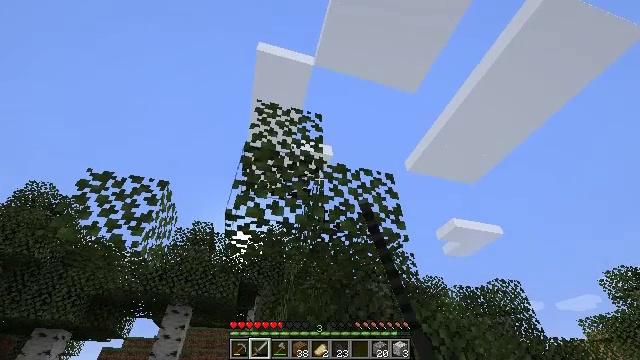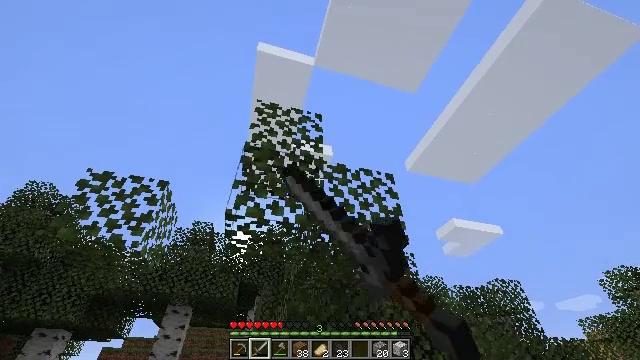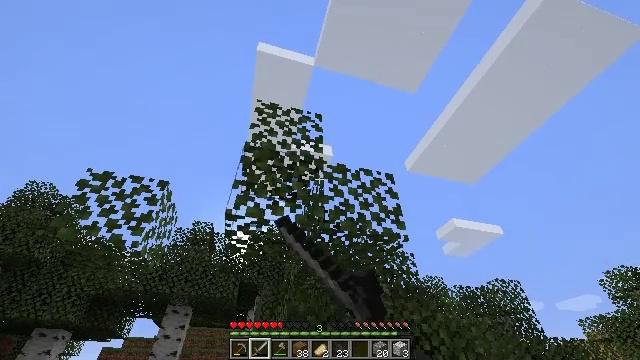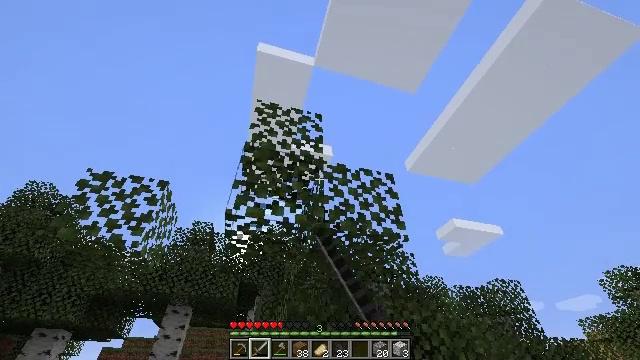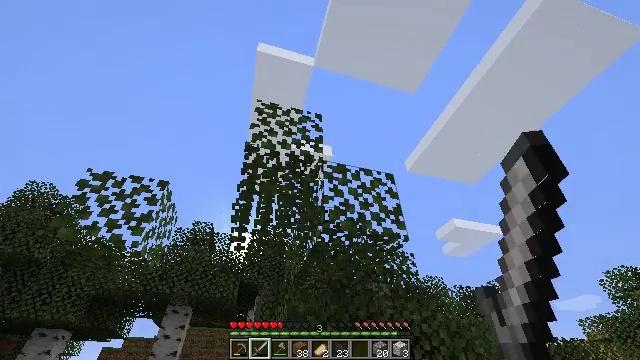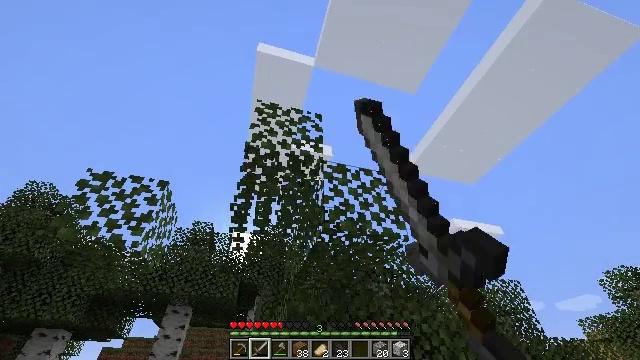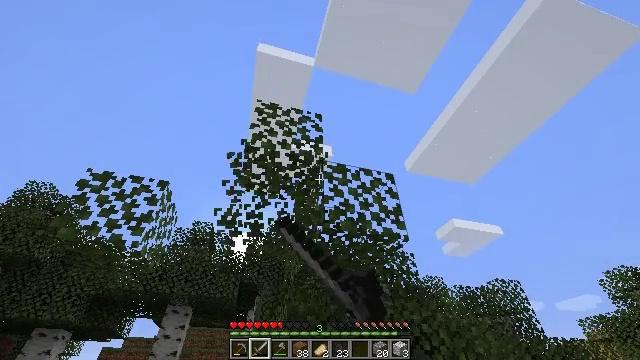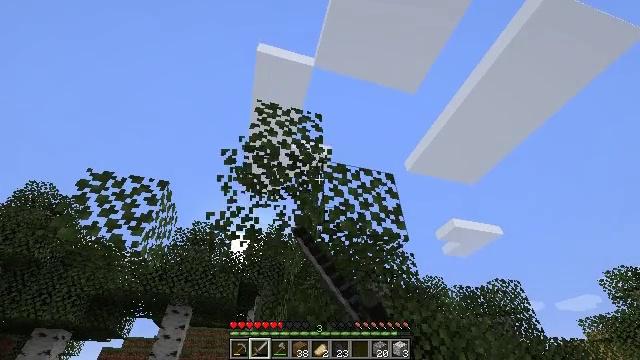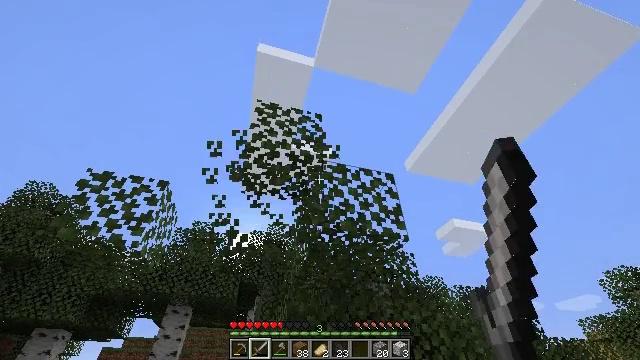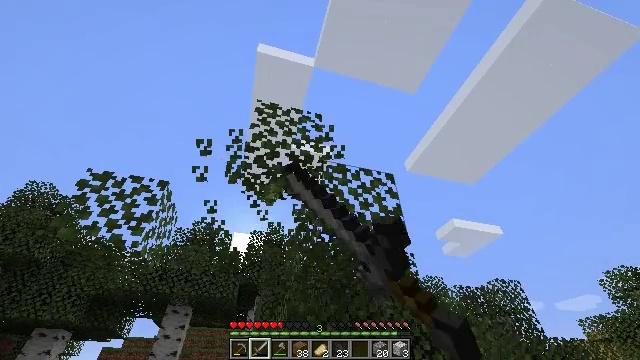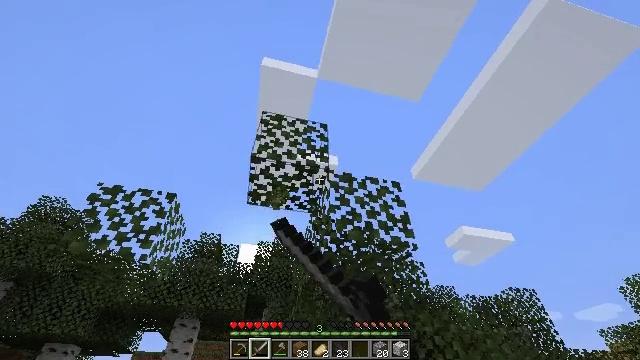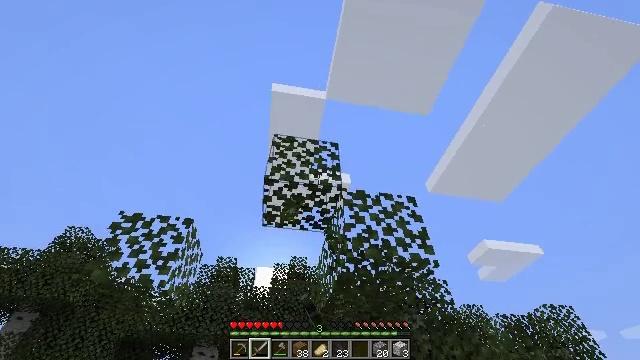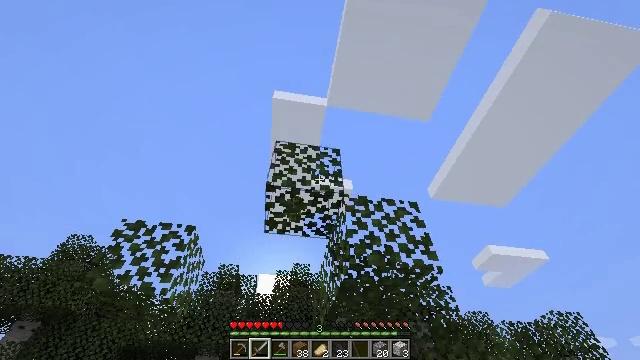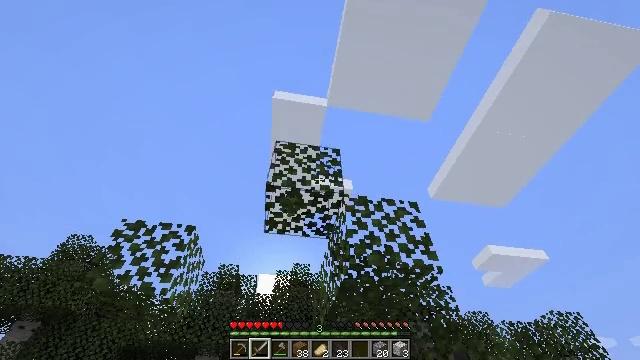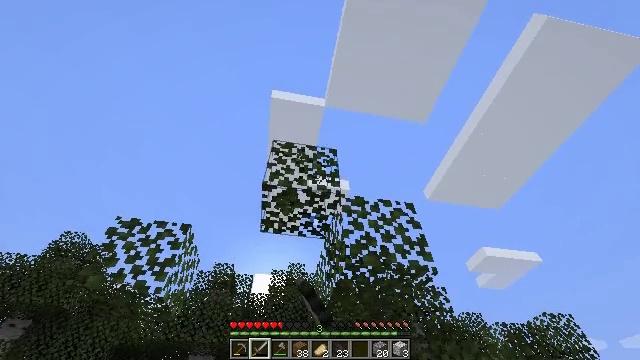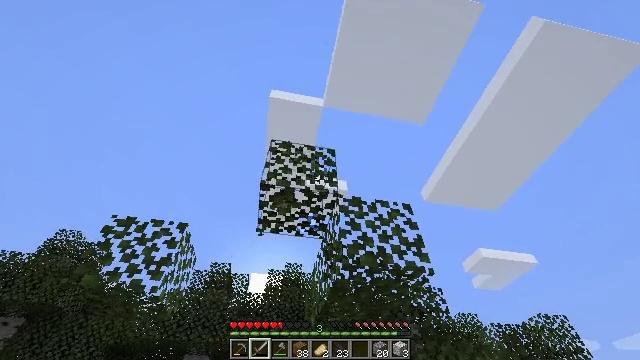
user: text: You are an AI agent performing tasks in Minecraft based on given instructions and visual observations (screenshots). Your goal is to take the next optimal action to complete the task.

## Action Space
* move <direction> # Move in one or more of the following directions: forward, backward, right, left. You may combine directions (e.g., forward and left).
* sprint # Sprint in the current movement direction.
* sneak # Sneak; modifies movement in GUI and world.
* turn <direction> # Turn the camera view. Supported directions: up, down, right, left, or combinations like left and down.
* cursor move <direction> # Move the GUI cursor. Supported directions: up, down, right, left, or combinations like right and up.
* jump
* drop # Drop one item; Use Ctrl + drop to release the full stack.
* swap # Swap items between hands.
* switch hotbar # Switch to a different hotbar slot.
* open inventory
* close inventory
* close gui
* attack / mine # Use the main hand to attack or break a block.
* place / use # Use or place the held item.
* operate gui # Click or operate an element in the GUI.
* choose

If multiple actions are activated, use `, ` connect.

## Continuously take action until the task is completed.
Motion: motion action
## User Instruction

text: Remove birch leaves from trees.
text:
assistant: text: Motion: attack / mine
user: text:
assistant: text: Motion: attack / mine
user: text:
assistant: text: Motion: attack / mine
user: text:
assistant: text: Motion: attack / mine
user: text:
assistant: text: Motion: attack / mine
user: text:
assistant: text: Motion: attack / mine
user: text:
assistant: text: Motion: attack / mine
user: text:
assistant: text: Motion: attack / mine
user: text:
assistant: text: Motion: attack / mine
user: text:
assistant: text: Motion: turn left and up, attack / mine
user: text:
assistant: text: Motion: turn left and up, attack / mine
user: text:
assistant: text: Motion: turn up
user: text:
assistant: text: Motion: attack / mine
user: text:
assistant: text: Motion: turn right, attack / mine
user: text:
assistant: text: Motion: attack / mine
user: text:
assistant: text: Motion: attack / mine
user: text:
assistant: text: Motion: attack / mine
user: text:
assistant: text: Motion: attack / mine
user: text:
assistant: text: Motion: attack / mine
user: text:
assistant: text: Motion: attack / mine
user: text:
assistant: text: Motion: attack / mine
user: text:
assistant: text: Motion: turn right and down, attack / mine
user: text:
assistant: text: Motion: turn right and down, attack / mine
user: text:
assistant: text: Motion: turn right and down
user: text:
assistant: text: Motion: turn right and down
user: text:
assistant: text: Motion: attack / mine
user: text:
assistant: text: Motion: attack / mine
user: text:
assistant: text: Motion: attack / mine
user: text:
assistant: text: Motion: attack / mine
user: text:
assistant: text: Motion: attack / mine